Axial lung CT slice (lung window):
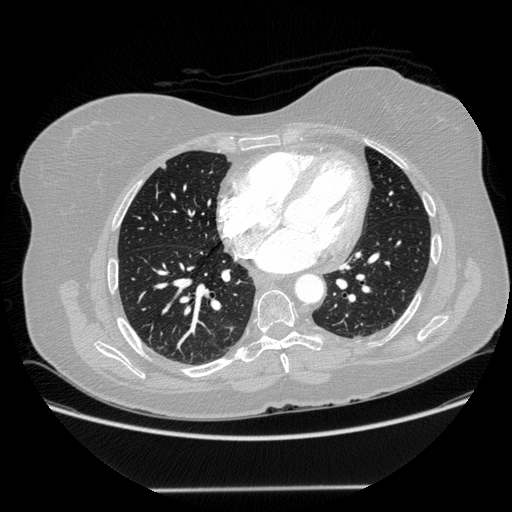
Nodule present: no